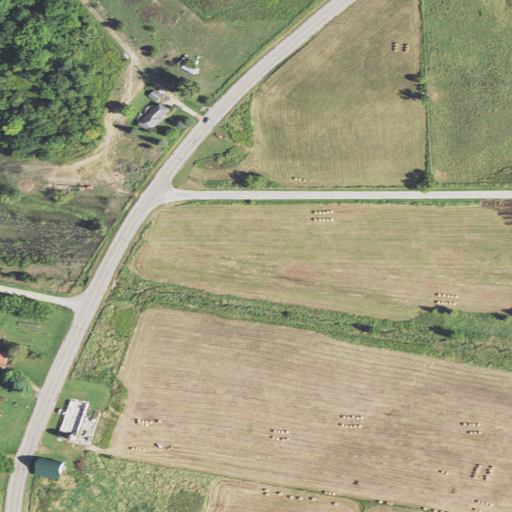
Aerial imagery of valley in Wisconsin named Chadwick Hollow containing pasture, open development, low intensity development, and deciduous forest